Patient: sex M, age 81
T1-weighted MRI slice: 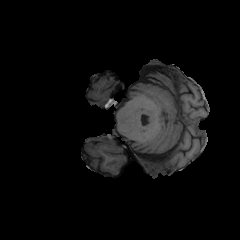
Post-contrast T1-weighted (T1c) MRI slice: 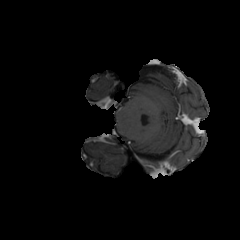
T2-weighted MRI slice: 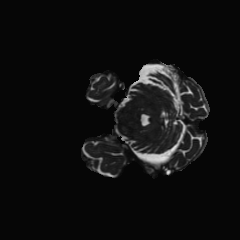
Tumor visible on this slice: no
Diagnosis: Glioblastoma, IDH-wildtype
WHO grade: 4